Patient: sex M, age 35
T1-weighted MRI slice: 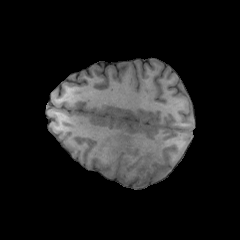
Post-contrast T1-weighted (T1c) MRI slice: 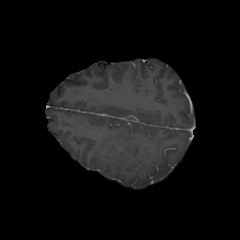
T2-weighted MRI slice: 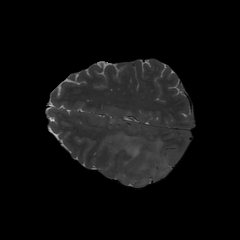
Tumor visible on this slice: yes
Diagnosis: Astrocytoma, IDH-wildtype
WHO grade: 2